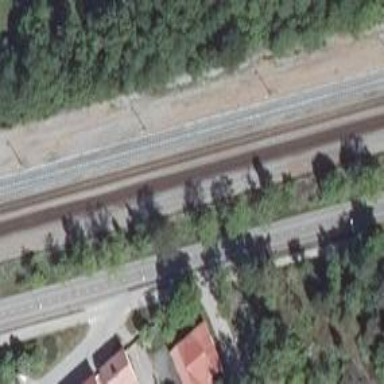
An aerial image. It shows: Abandoned railway yard is depicted.